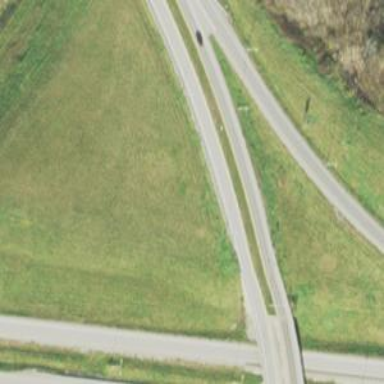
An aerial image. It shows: Trunk link road with asphalt surface.